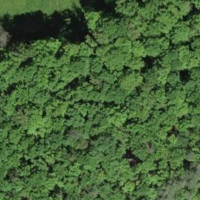
EUNIS habitat code: 41
Species observed at this site:
Lamium galeobdolon
Melittis melissophyllum